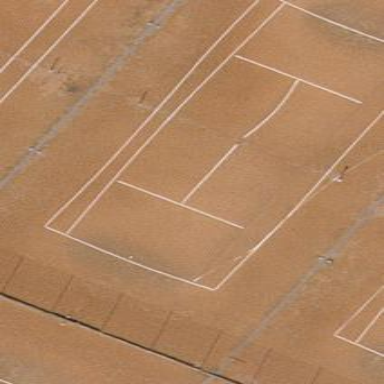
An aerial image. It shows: Tennis court on pitch.